Field crop: maize
Growth stage: 2
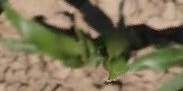
Species: maize